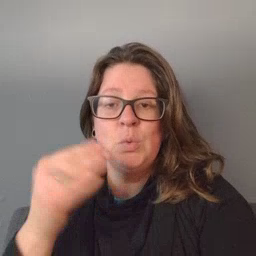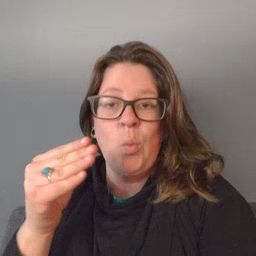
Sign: store